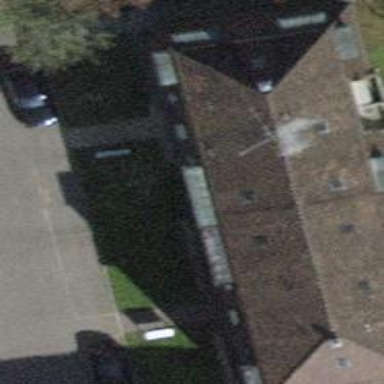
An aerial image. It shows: Apartments building with mansard roof.